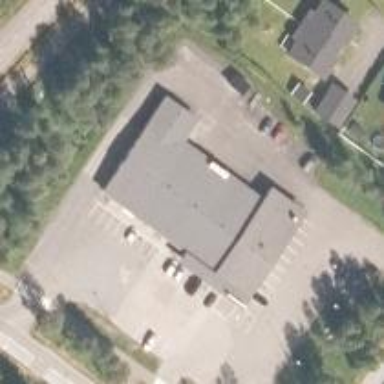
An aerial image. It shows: Supermarket.